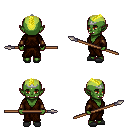
a pixel art fantasy rpg character, female body template, orc, green skin, brown robe, gold greaves, gold short mohawk hairstyle, silver tiara, leather bracers, gray slippers, spear, four views (front, back, left, right), 2x2 character sprite sheet, small pixel art, hard edges, no anti-aliasing